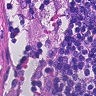
Metastatic tissue present: no